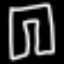
Label: pants